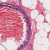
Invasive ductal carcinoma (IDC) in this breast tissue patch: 0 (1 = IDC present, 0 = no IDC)